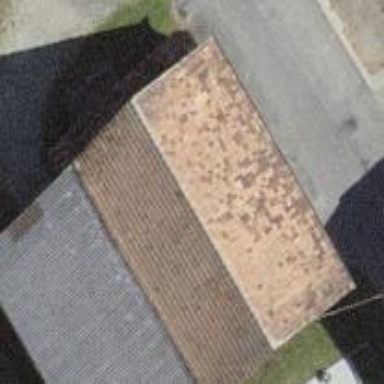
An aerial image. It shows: Barn.